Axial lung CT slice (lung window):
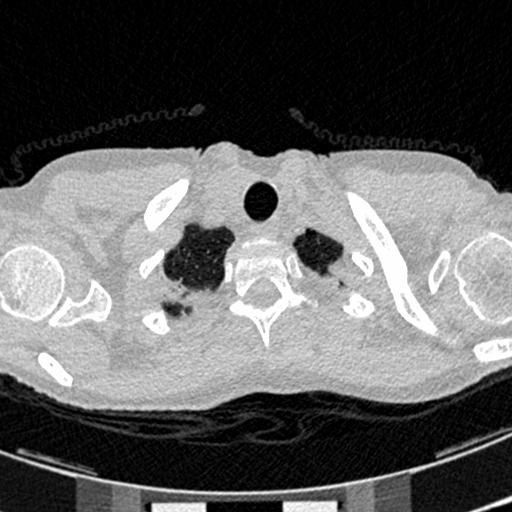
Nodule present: no